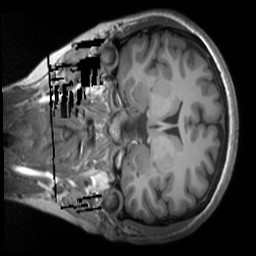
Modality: T1w
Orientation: coronal
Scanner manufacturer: siemens
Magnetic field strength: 3 T
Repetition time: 1.9 s
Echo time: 0.00267 s